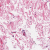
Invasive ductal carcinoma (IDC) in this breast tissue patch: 0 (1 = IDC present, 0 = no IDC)